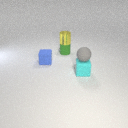
small cyan rubber cube in front of small green rubber cylinder